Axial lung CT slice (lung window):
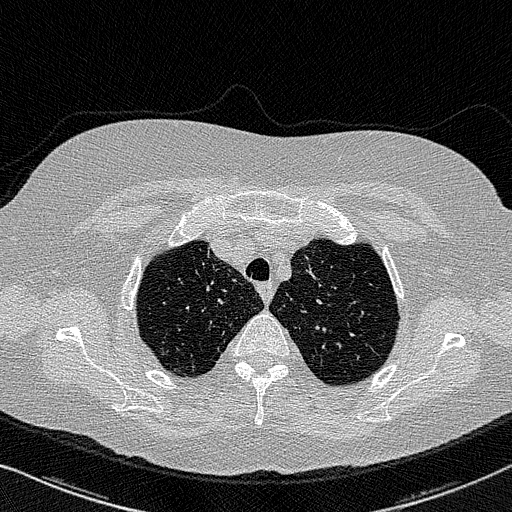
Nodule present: no